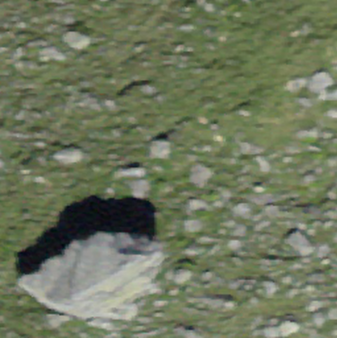
Label: bouldering_area